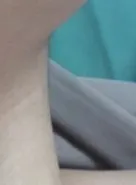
Physical examination revealed a 3cm mass of located in the midline region of the neck covered by a normal skin.
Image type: medical_photograph (skin_photograph)